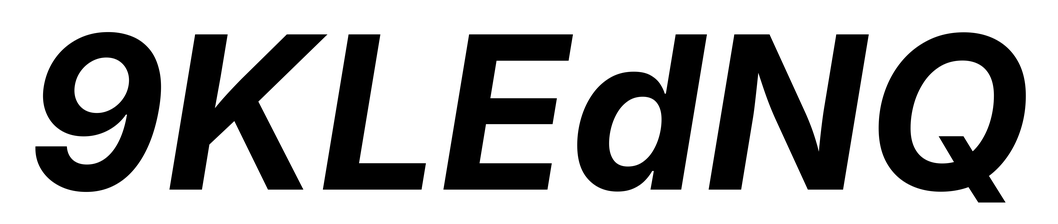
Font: Inter-Italic_Bold_Italic